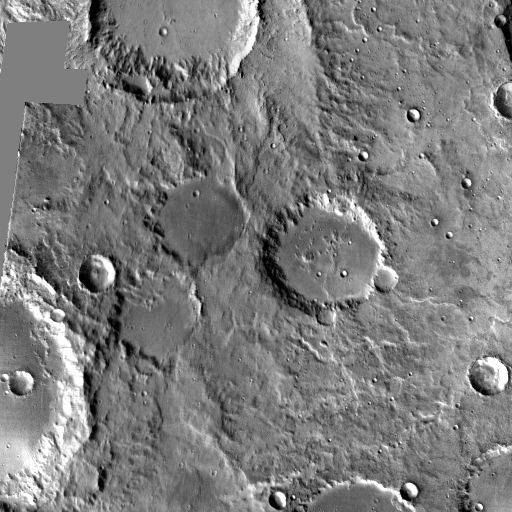
Crater classes present: Background, Other, Layered, Buried